Field crop: maize
Growth stage: 2
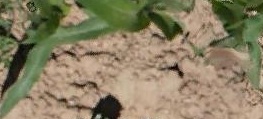
Species: maize